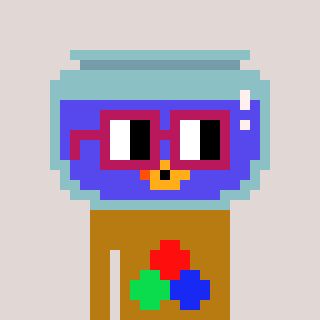
a pixel art character with square dark red glasses, a goldfish-shaped head and a gold-colored body on a warm background